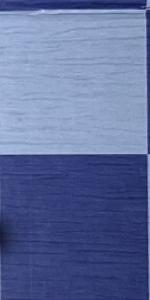
Label: Empty